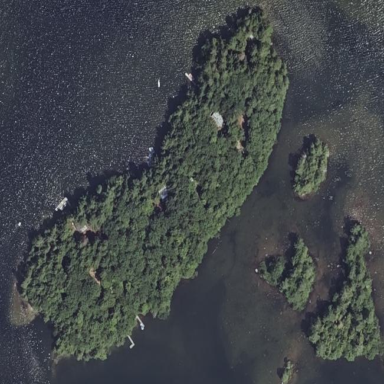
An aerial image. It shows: Islet.